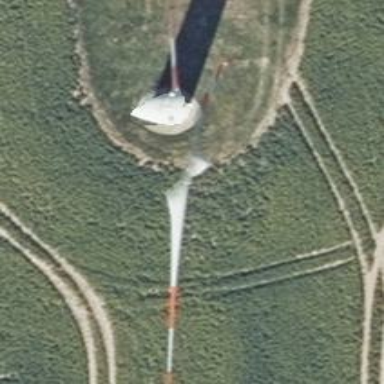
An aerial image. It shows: Wind generator powered by wind. The generator type is horizontal axis and it uses wind turbines.